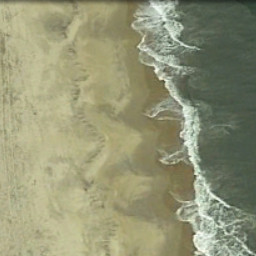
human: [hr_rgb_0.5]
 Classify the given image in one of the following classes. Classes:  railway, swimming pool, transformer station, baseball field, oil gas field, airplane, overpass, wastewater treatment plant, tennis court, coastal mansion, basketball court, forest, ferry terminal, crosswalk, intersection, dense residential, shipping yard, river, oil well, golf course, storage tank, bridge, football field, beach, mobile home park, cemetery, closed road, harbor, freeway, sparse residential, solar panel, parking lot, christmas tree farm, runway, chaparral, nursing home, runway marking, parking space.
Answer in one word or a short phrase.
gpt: beach